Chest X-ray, AP view. Patient: 42 years old, sex F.
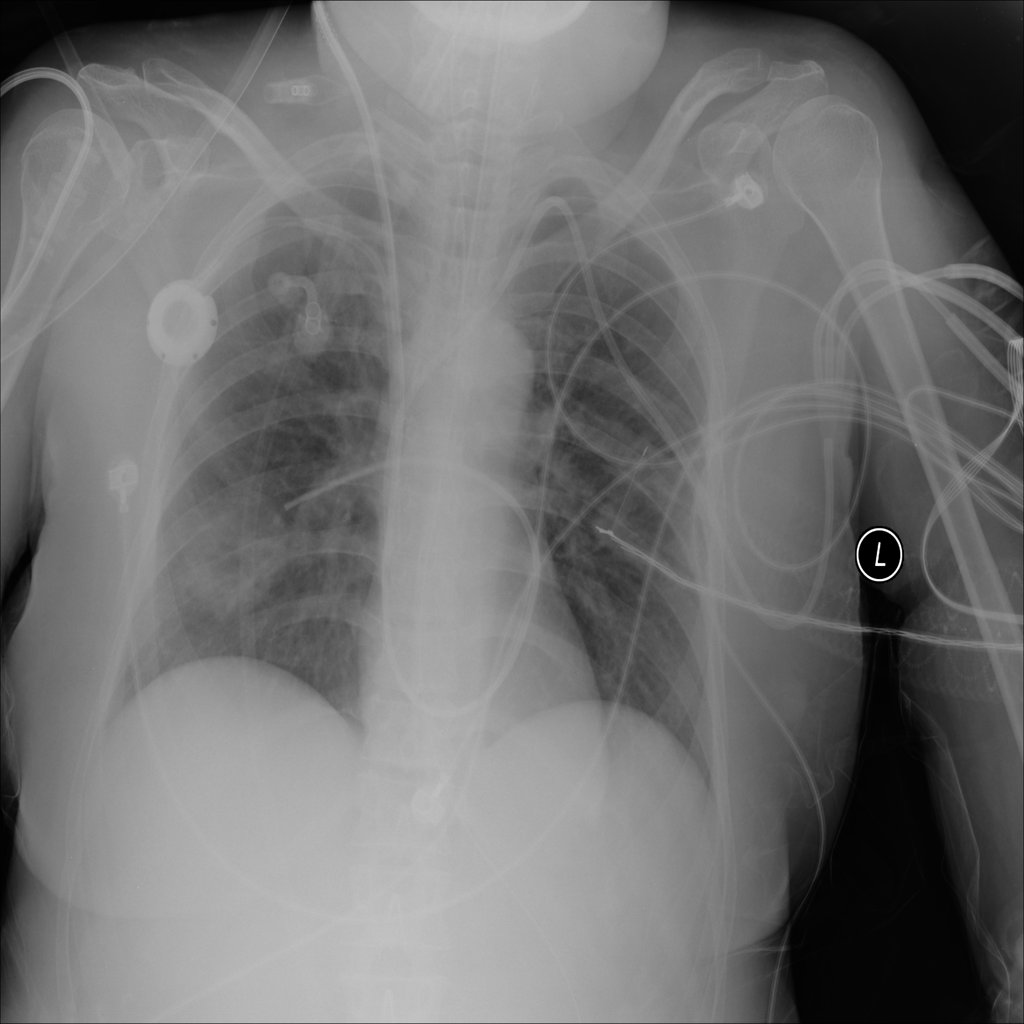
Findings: Effusion